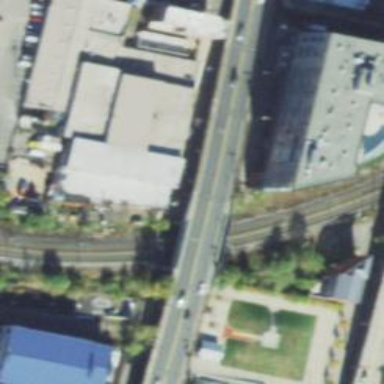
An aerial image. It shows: Asphalt road on secondary bridge.